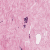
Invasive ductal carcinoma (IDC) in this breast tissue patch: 0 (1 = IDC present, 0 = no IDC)